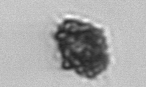
Label: Dictyocha